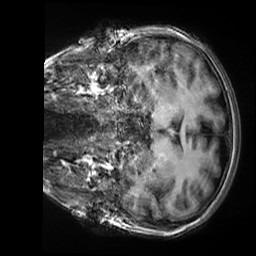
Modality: T1w
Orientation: coronal
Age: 26
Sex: female
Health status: healthy
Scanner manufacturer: siemens
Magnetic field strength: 3 T
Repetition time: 2.5 s
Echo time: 0.00299 s